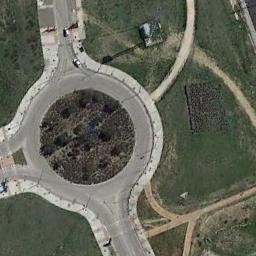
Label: roundabout